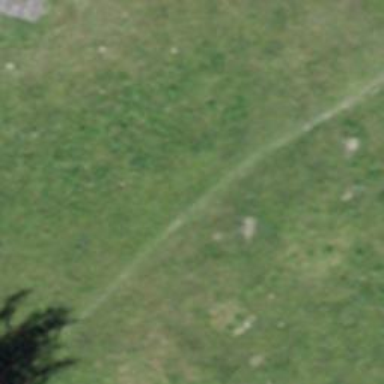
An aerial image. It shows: Unpaved path.